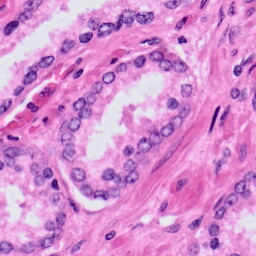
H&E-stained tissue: Prostate